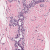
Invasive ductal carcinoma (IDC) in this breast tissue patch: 0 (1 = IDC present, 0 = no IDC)